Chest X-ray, PA view. Patient: 51 years old, sex F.
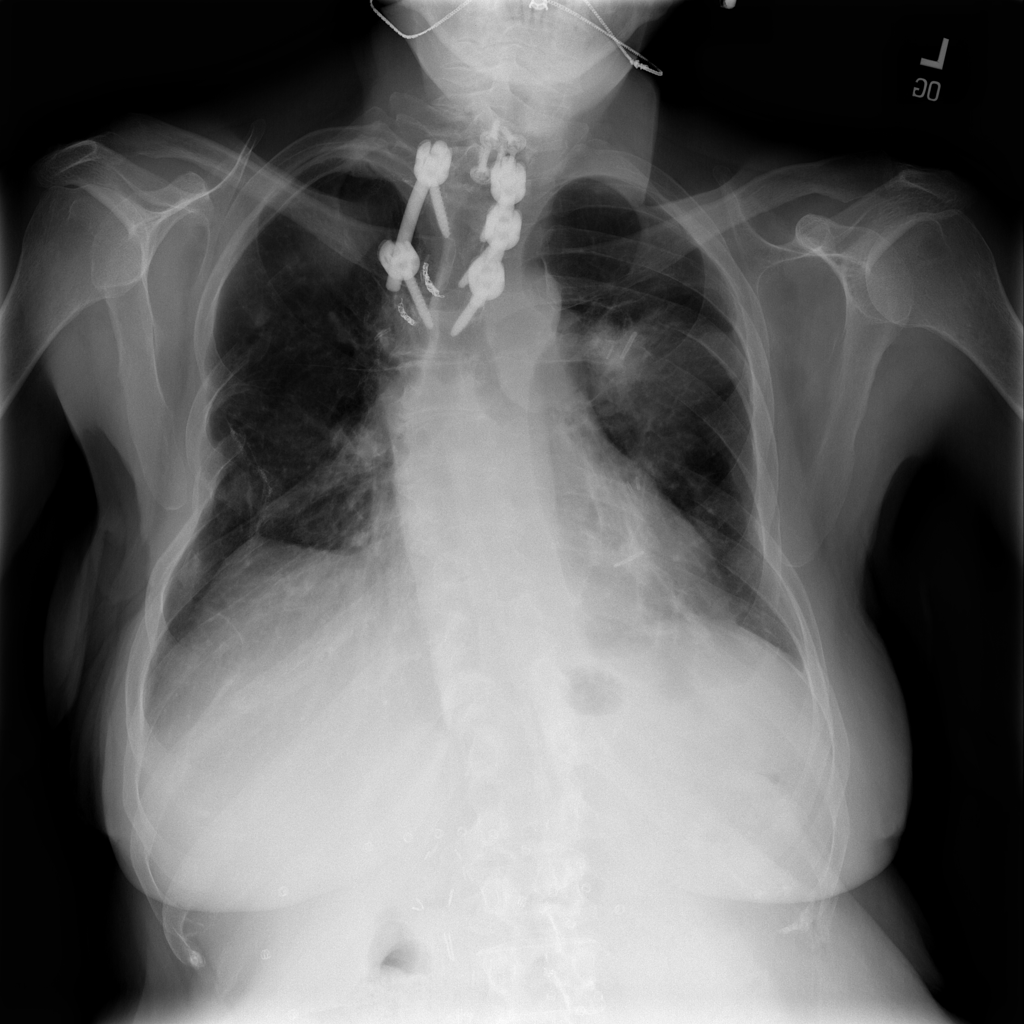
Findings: Consolidation